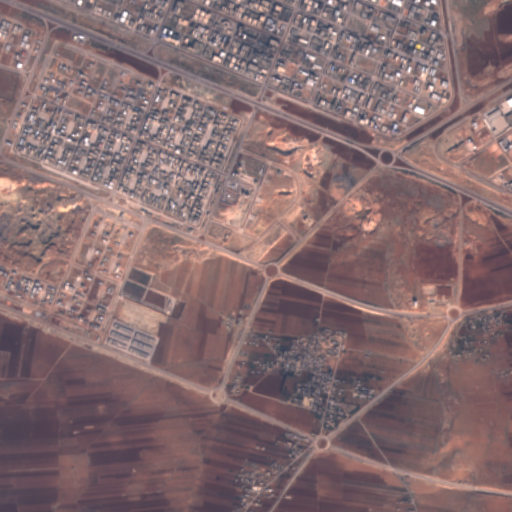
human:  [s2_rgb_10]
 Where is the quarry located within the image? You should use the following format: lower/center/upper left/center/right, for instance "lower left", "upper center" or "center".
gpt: The quarry is located in the upper left of the image.
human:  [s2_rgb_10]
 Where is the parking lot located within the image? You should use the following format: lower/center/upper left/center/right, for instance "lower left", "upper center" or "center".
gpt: There is no parking lot in the image.